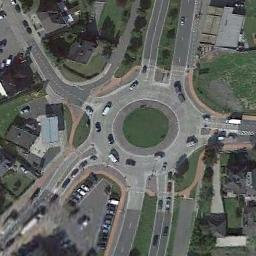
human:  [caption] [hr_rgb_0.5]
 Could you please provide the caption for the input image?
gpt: There are some cars at the roundabout .

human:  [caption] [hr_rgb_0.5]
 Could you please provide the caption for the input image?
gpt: The roundabout with some exits and entrances is surrounded by some buildings and some cars are driving on the roundabout .

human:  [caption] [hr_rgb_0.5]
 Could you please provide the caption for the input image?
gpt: The roundabout is on the grass next to trees and buildings .

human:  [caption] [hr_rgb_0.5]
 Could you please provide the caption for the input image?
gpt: There are several moving vehicles on the road at the roundabout, Many buildings and some trees and a few lawns around the roundabout .

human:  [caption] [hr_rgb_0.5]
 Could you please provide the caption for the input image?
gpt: There are some buildings and green lawns beside the roundabout .